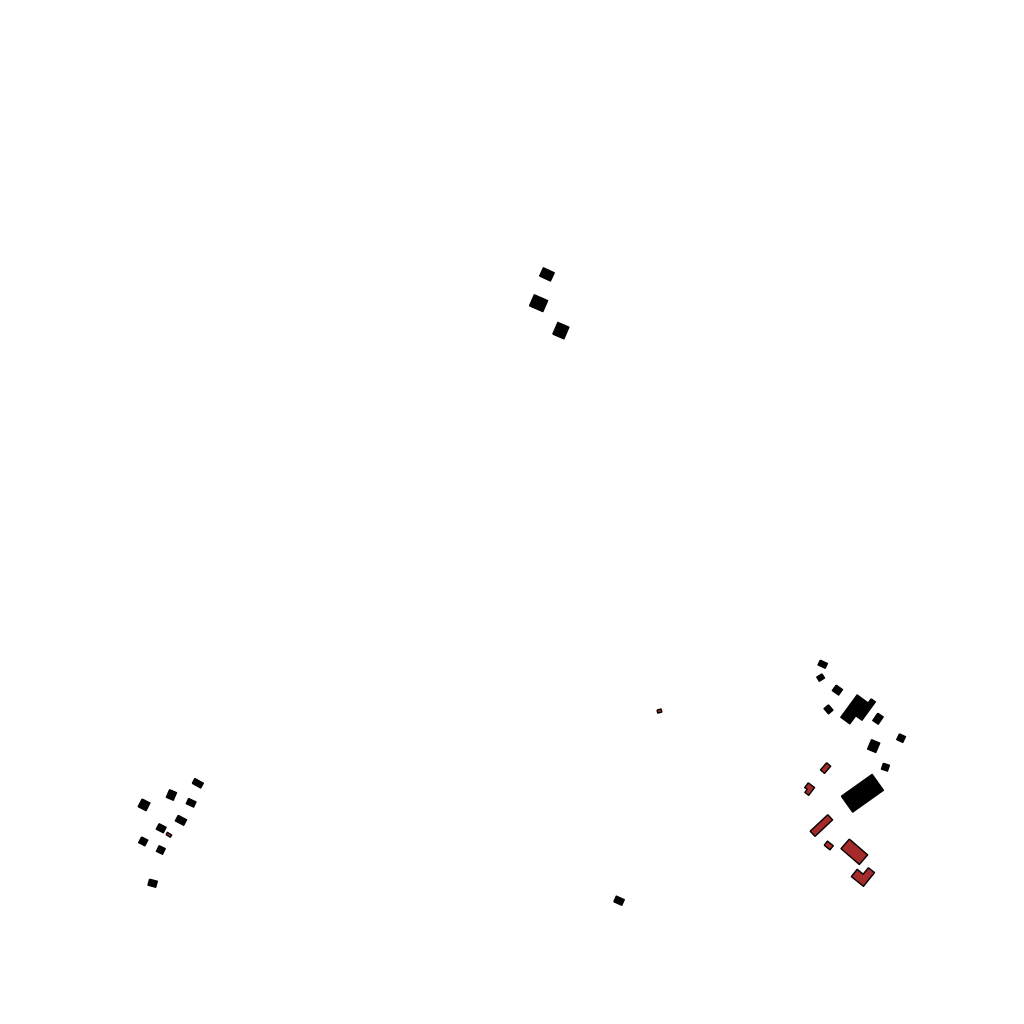
Tags: overhead vector_map, recreation, residential, transport, individual_rise, low_rise, density_1, Building, Facility, 1.0 km²